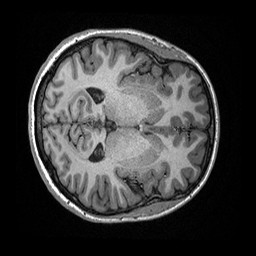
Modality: T1w
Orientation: axial
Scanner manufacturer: ge
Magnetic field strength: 3 T
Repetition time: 2.349 s
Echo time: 0.002968 s